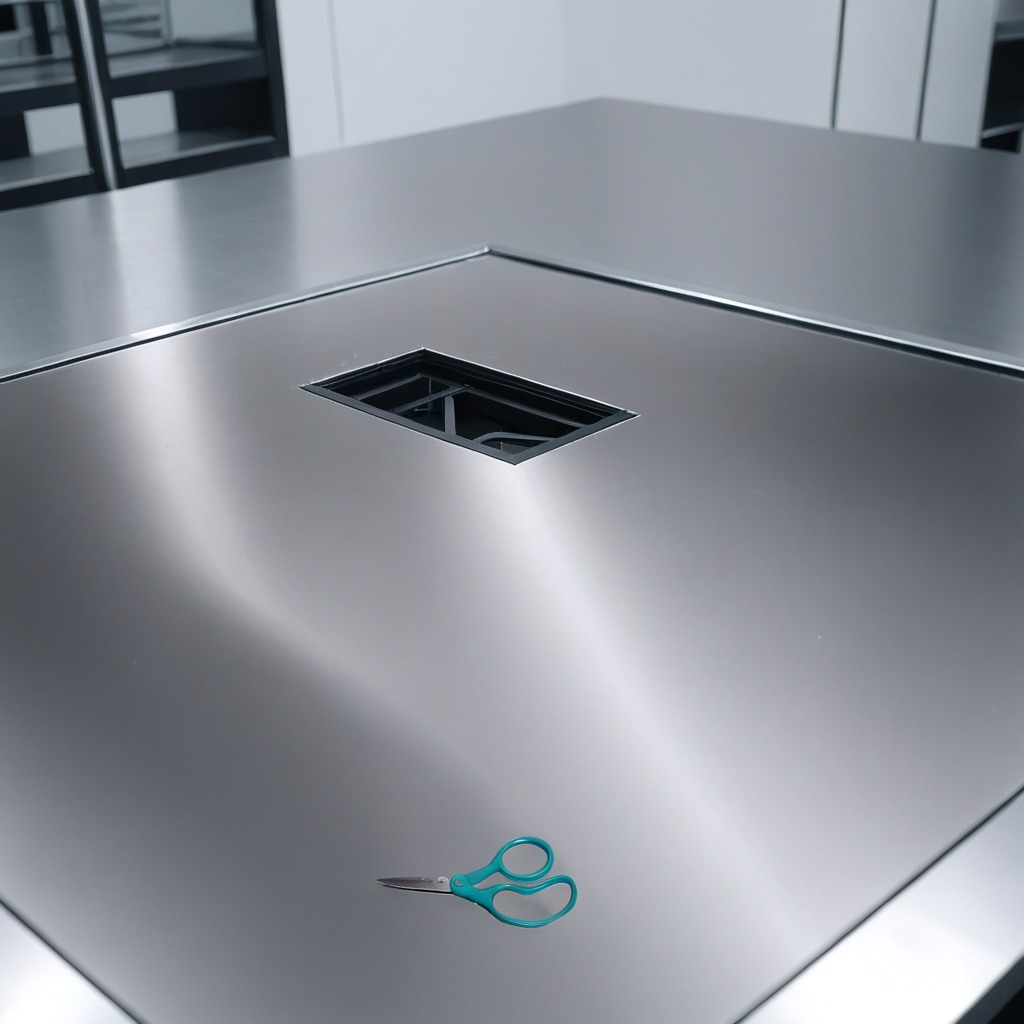
A scissor lies on the stainless steel table in a high-end prototyping lab.